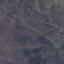
Land use / land cover: HerbaceousVegetation